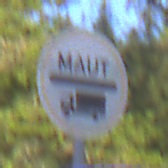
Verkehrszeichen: Mautpflicht
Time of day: MorningAfternoon
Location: Outdoor (Nature)
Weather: Clear
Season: Winter
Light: Natural